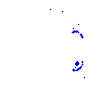
Particle: kaon